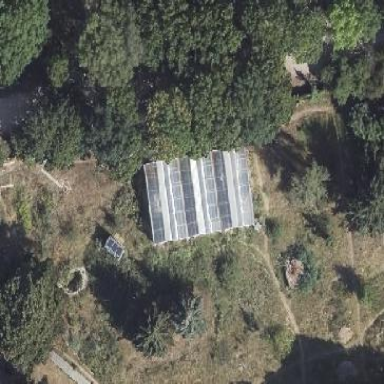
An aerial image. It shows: Greenhouse used for horticulture.